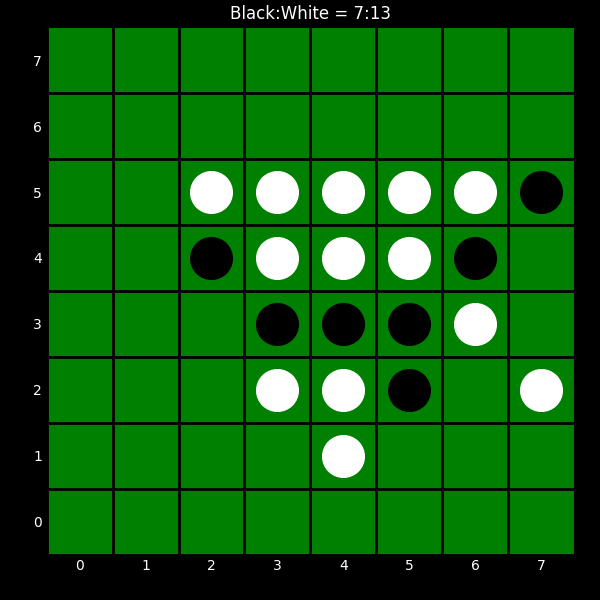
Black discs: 7
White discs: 13